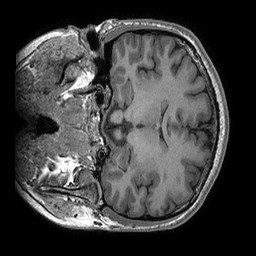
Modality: T1w
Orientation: coronal
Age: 26
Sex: male
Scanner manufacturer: ge
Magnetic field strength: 3 T
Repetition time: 0.006652 s
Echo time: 0.002928 s